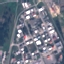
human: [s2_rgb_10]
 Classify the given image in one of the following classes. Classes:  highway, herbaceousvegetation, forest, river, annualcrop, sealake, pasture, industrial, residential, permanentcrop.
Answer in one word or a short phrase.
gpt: Industrial